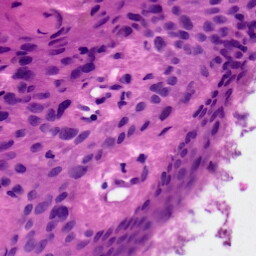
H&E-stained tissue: Skin